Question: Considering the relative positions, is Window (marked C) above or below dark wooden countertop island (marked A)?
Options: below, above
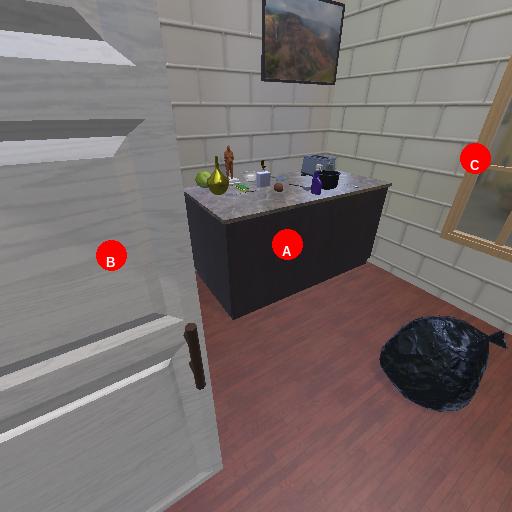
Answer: below